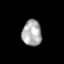
Tissue: skin
Cell type: Fibroblasts
Senescence score: 0.7296
Nuclear area (px): 501
Mean DAPI intensity: 170.275